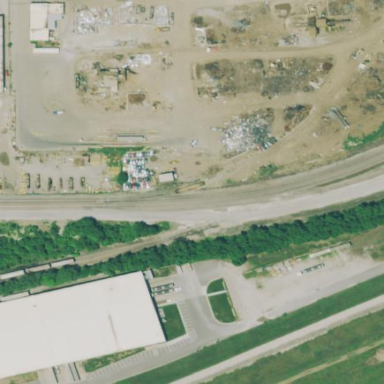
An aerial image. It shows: Industrial area.